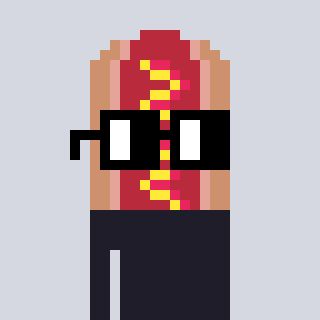
a pixel art character with square black glasses, a hotdog-shaped head and a teal-colored body on a cool background